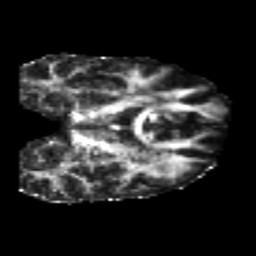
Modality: FA
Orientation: coronal
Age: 25
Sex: male
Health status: healthy
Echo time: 0.074 s